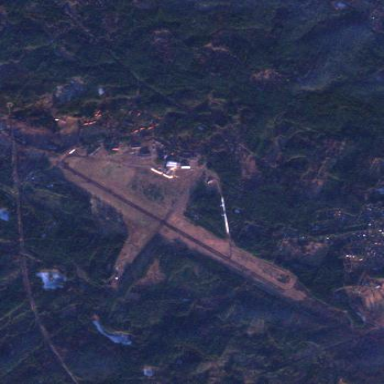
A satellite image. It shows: Asphalt runway at the airport area.